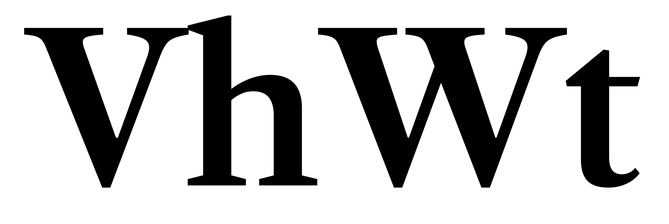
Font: LibreCaslonText_SemiBold